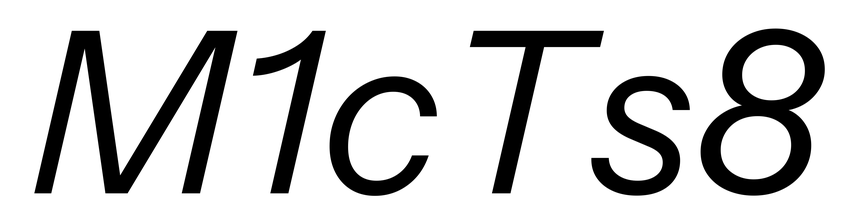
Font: InstrumentSans-Italic_Italic